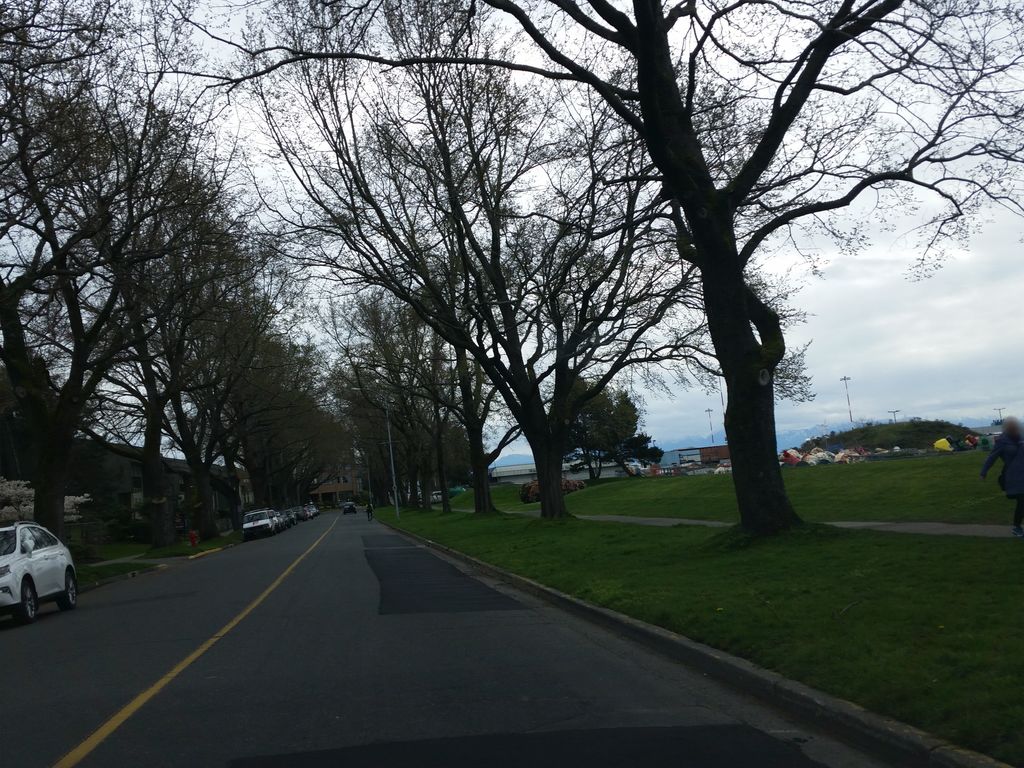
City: victoria